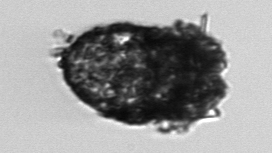
Label: Stenosemella_pacifica